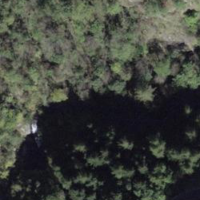
EUNIS habitat code: 44
Species observed at this site:
Impatiens parviflora